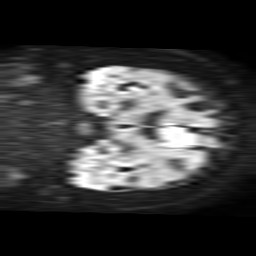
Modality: TRACE
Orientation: coronal
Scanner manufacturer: philips
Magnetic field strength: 1.5 T
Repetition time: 3.838 s
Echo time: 0.09755 s